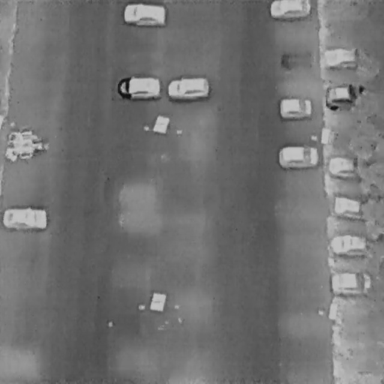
There are 13 Cars in the infrared image.